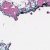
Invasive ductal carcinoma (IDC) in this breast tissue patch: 0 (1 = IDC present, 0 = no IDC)